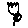
Label: flower